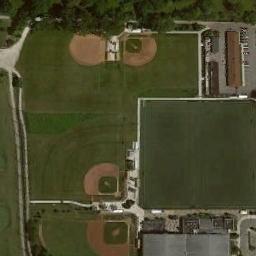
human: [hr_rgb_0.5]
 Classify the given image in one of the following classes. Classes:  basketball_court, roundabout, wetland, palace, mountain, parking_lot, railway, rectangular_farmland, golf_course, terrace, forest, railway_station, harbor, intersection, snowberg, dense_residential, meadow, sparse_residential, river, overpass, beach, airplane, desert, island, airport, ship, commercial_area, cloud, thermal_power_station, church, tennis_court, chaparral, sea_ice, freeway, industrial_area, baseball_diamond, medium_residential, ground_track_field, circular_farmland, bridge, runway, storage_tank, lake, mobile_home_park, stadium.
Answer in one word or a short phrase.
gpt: baseball_diamond